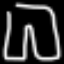
Label: pants